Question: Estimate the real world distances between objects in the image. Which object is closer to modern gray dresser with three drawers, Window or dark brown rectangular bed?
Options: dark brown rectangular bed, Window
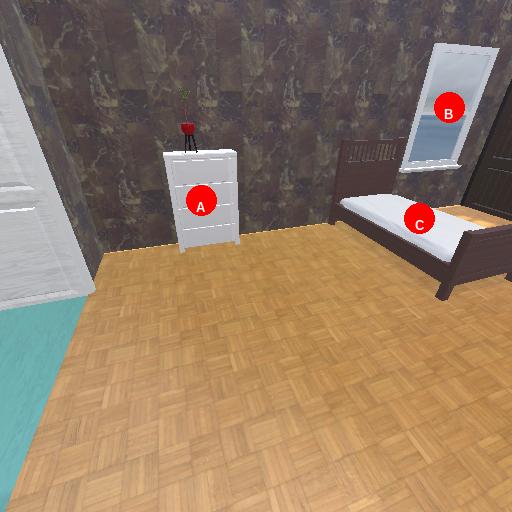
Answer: dark brown rectangular bed